Question: I would like to use in a modal. The real problem is that if I want to also show years and months, it shows me empty selects:

Using firebug, it seems that the option tags are under the modal.
This is my HTML:
'''
<div class="modal-dialog">
<div class="modal-content">
<form id="add-form" action="#" method="post">
<div class="modal-header">
<button type="button" class="close" data-dismiss="modal" aria-hidden="true">&times;</button>
<h4 class="modal-title">Add</h4>
</div>
<div class="modal-body">
<div class="input-group">
<div class="input-group">
<label for="date">Date</label>
<input type="text" id="date" name="date" class="form-control datepicker"/>
</div>
</div>
</div>
<div class="modal-footer">
<button type="submit" class="btn btn-default" data-dismiss="modal">Chiudi</button>
<button type="submit" class="btn btn-primary">Salva</button>
</div>
</form>
</div>
</div>
'''
Javascript:
'''
$( ".datepicker" ).datepicker({
dateFormat: 'dd/mm/yy',
defaultDate: new Date(),
changeMonth: true,
changeYear: true
});
$('.datepicker').css("z-index","0");
'''
I already tried <URL>.
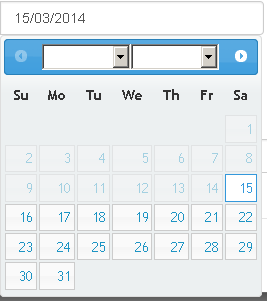
Answer: I found the solution with this <URL>. The only option you needed is enforceFocus.
<URL>
'''
// Since confModal is essentially a nested modal it's enforceFocus method
// must be no-op'd or the following error results
// "Uncaught RangeError: Maximum call stack size exceeded"
// But then when the nested modal is hidden we reset modal.enforceFocus
$.fn.modal.Constructor.prototype.enforceFocus = function() {};
'''